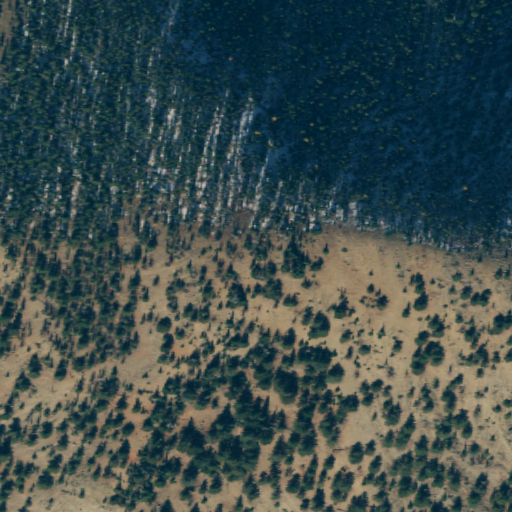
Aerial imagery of mountain in Washington named McKinney Mountain containing grassland, evergreen forest, and shrub